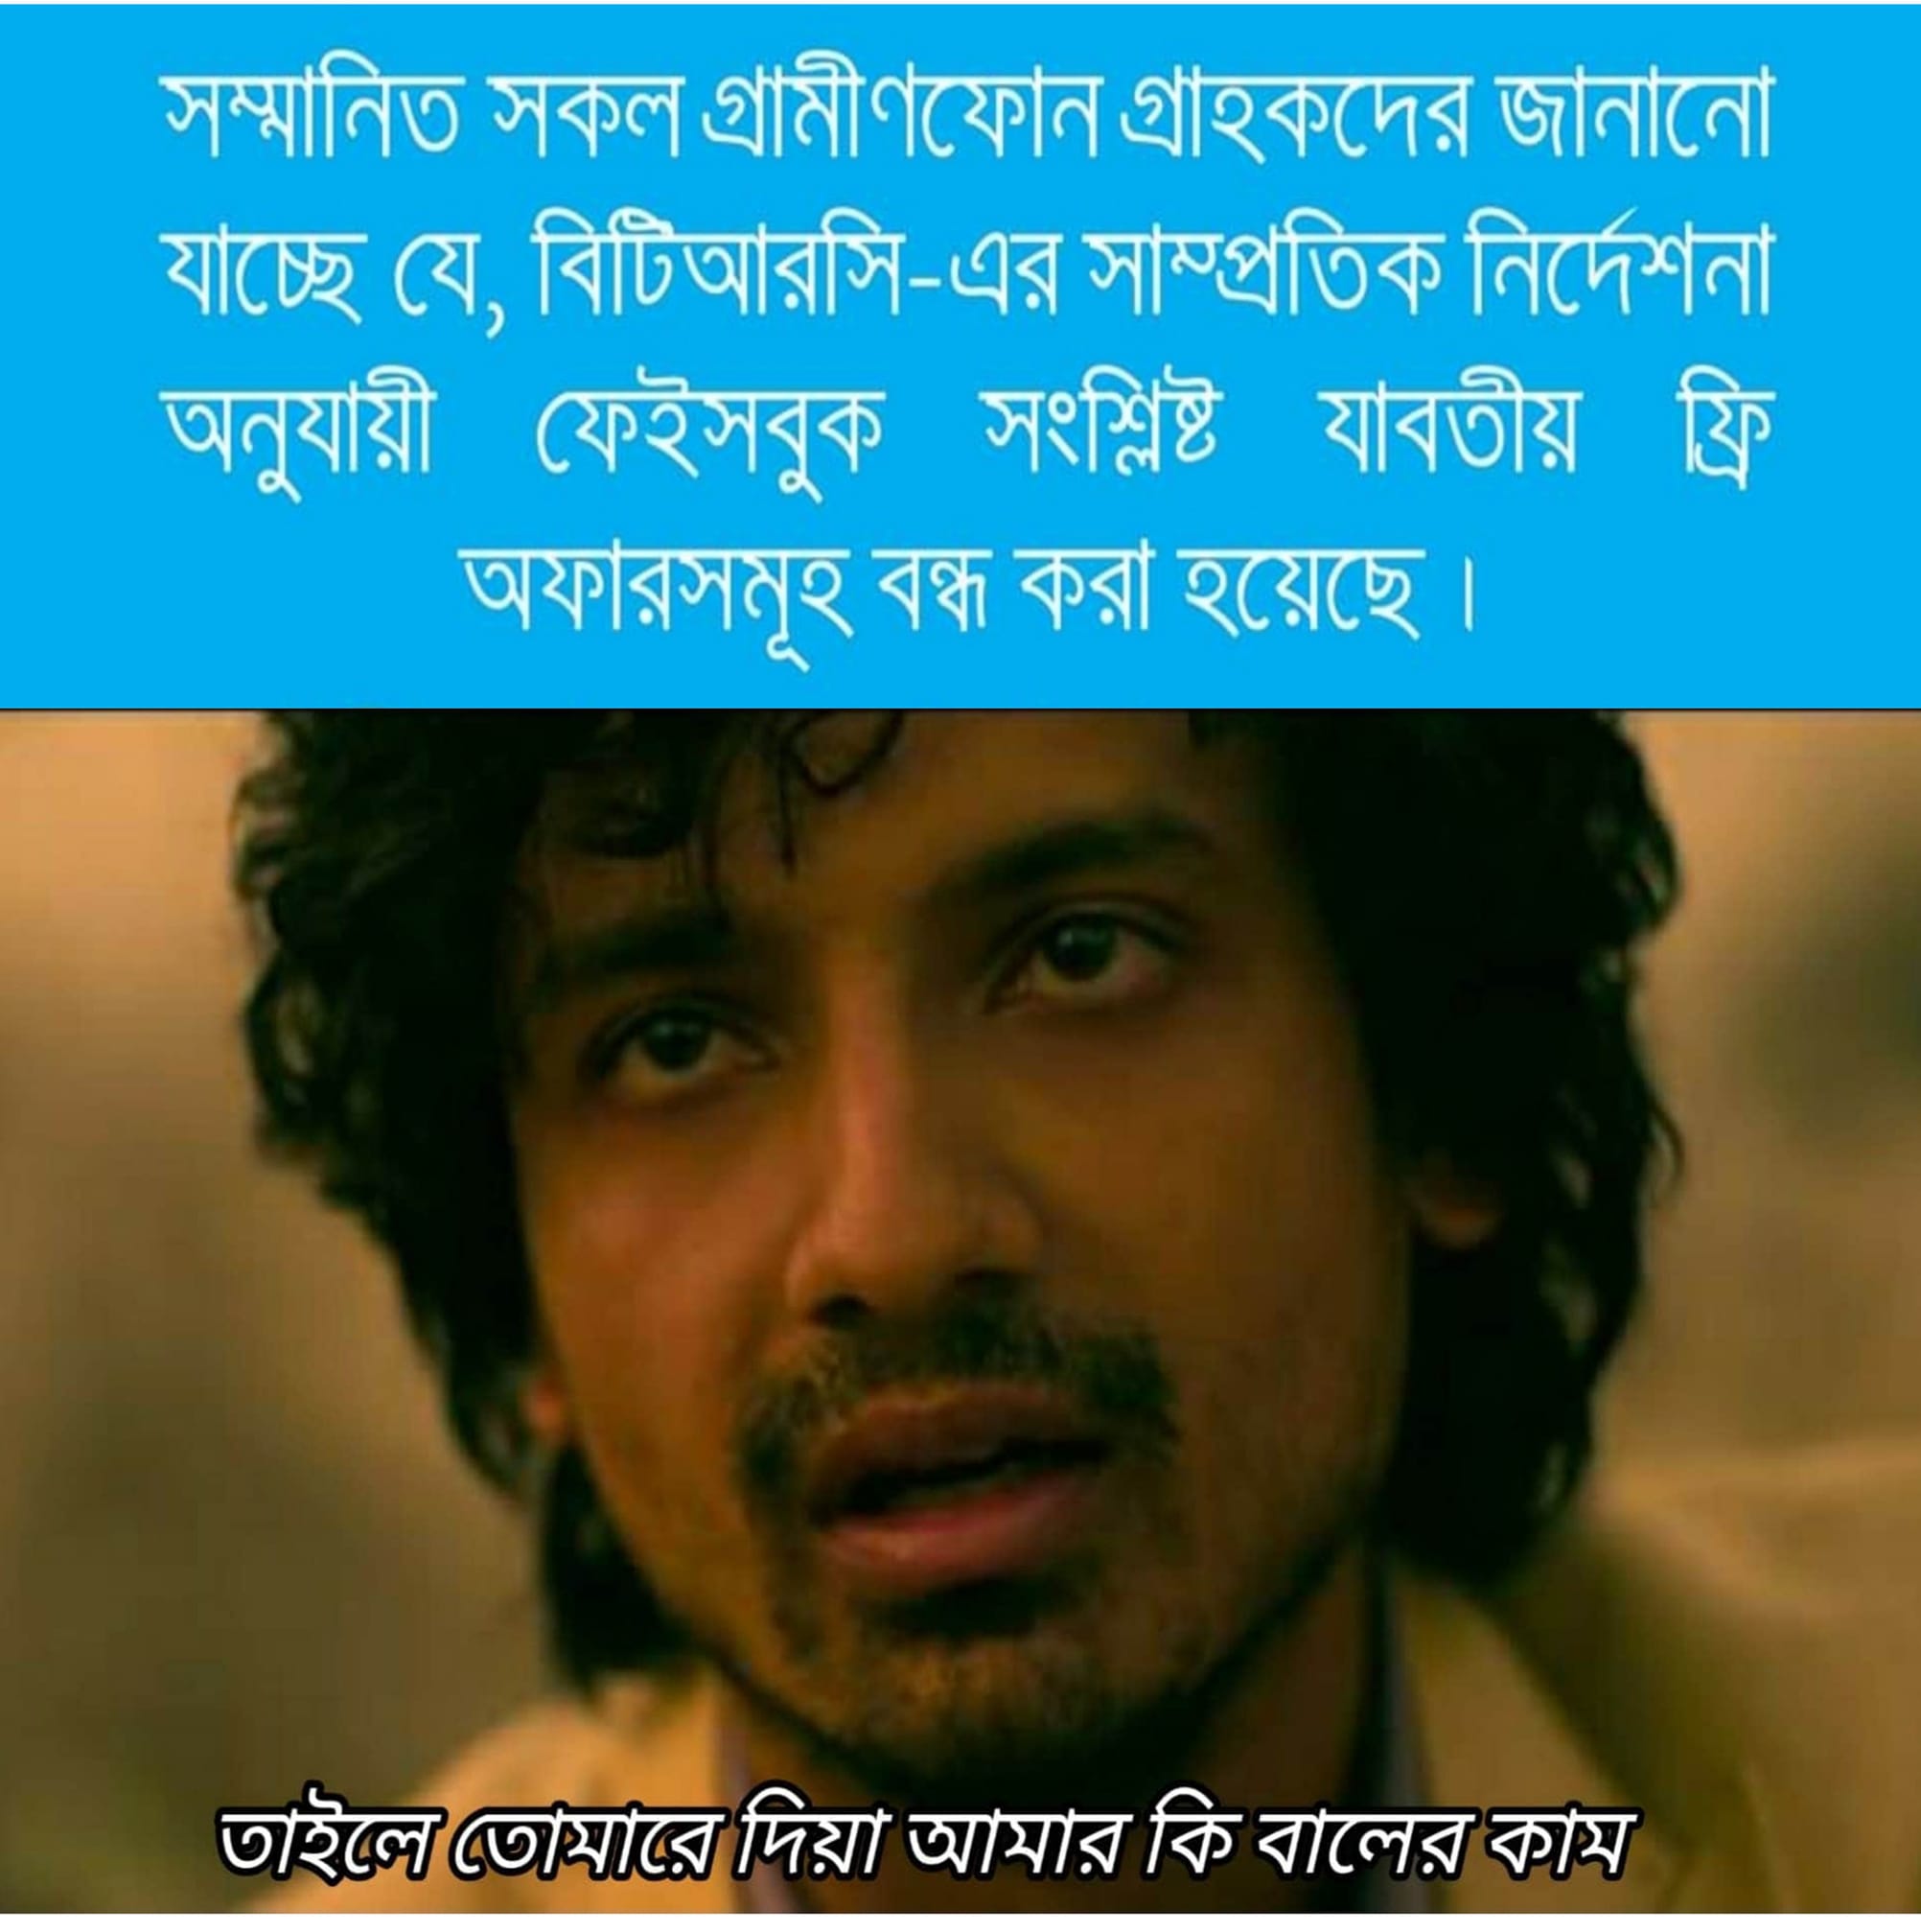
Caption: সম্মানিত সকল গ্রামীণফোন গ্রাহকদের জানানো যাচ্ছে যে , বিটিআরসি - এর সাম্প্রতিক নির্দেশনা অনুযায়ী ফেইসবুক সংশ্লিষ্ট যাবতীয় ফ্রি অফারসমূহ বন্ধ করা হয়েছে ।    তাইলে তোমারে দিয়া আমার কি বালের কাম
Label: non-hate